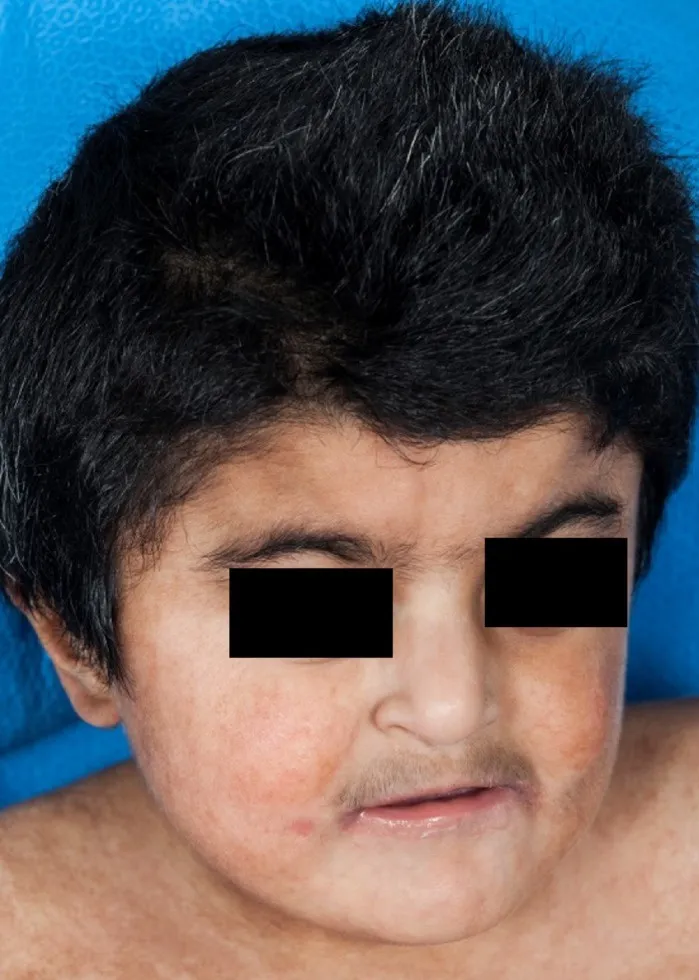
Hair and skin pigmentary dysplasia, along with hypertrichosis and synophrys. (All photographs show patient at age 7).
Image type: medical_photograph (oral_photograph)